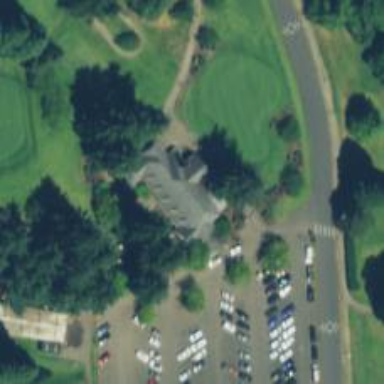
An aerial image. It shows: Golf-related image.